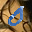
Label: 0